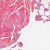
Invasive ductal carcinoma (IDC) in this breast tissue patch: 0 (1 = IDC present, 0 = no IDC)